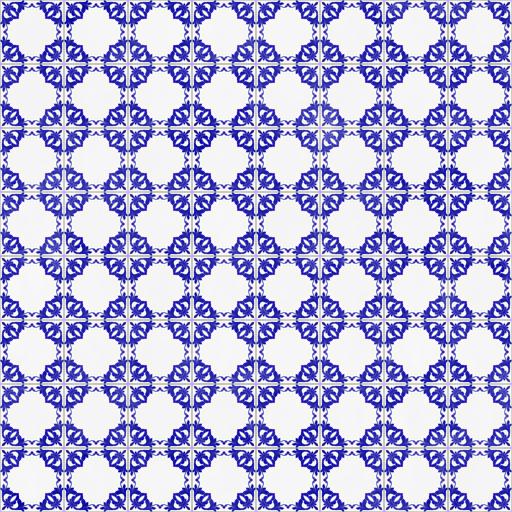
Tags: clean paint painted pattern tiled tiles